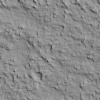
Atmospheric dust classification: not_dusty